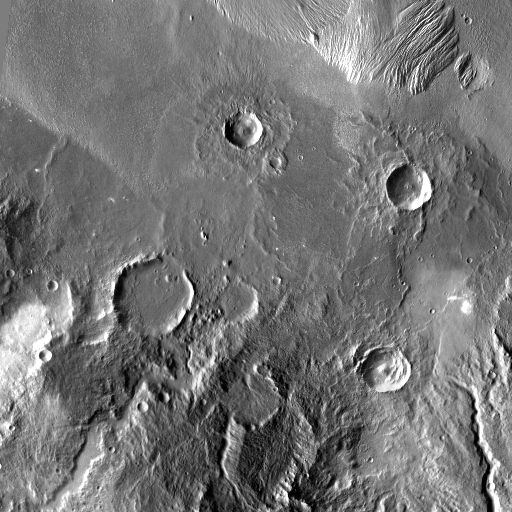
Crater classes present: Background, Other, Layered, Buried